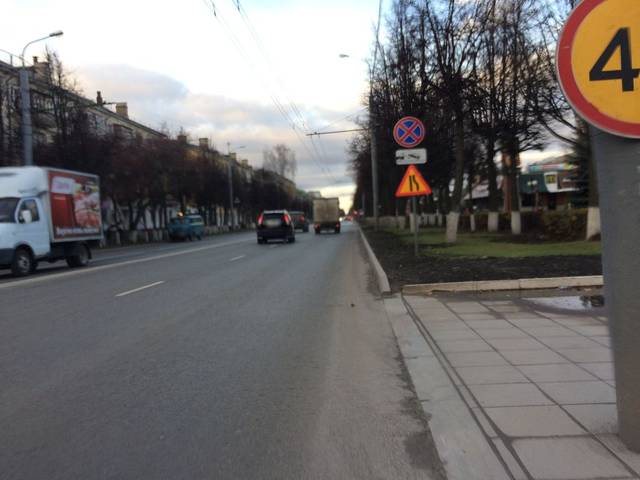
Region: Russia
Coordinates: 56.637, 47.887